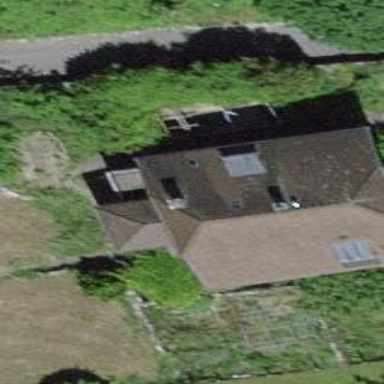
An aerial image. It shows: Building with half-hipped tile roof oriented across.